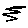
Label: zigzag